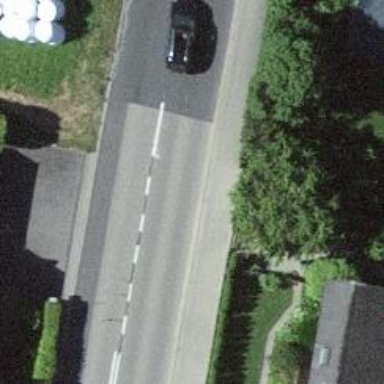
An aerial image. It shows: Primary road with asphalt surface.